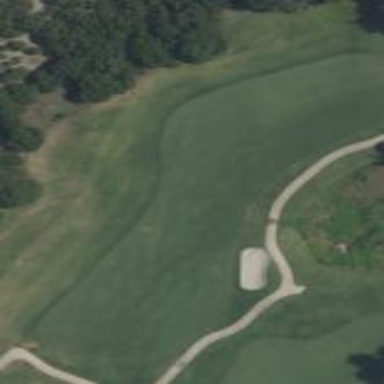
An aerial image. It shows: Grassy area designated as golf fairway.